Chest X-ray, PA view. Patient: 45 years old, sex M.
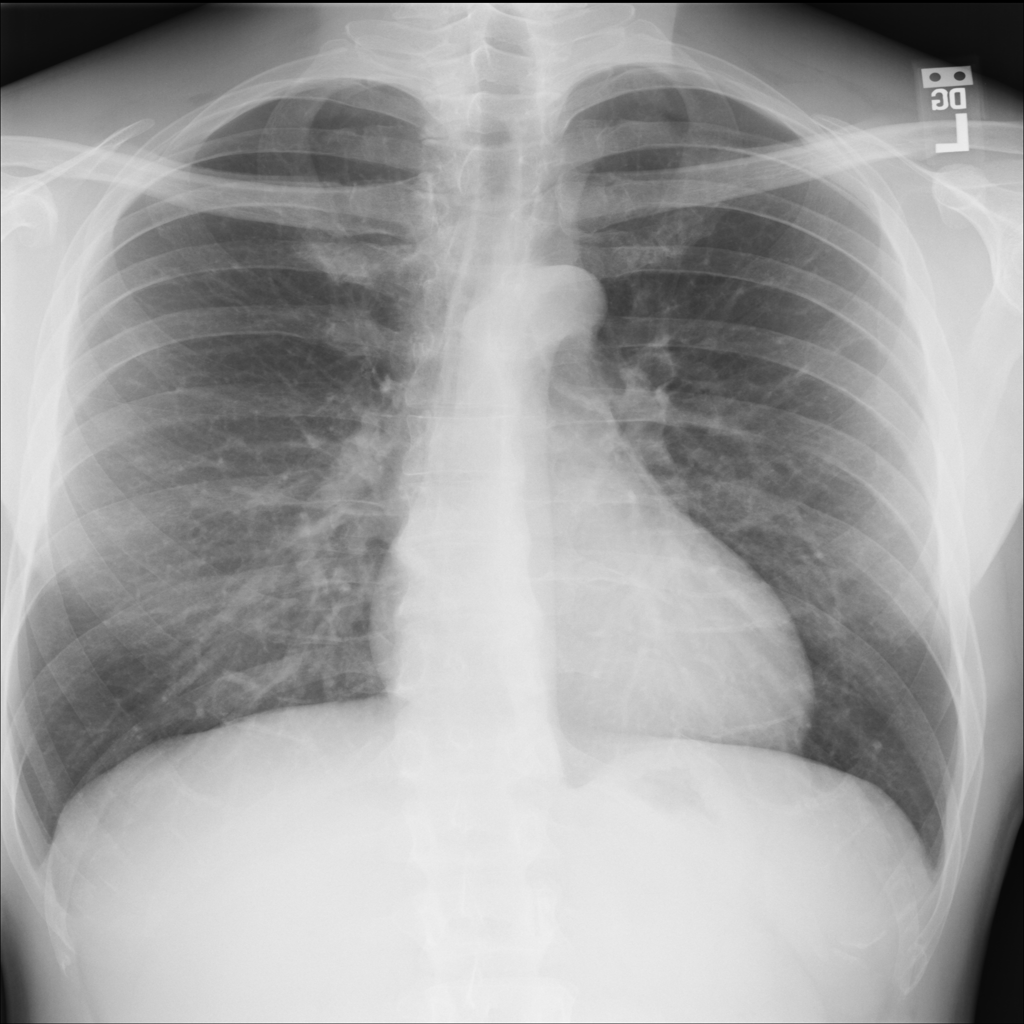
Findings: No Finding